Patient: sex M, age 60
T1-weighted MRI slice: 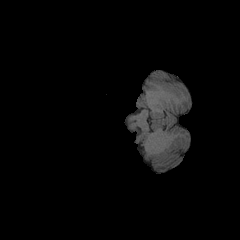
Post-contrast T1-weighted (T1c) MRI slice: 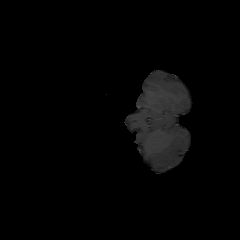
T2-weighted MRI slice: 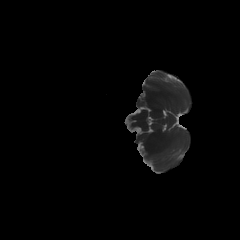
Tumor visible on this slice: no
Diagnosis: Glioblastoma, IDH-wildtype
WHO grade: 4